Field crop: tomato
Growth stage: 1
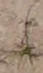
Species: cyperus